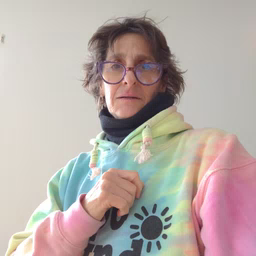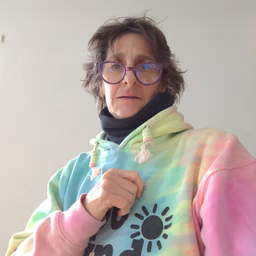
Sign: sun